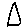
Label: triangle